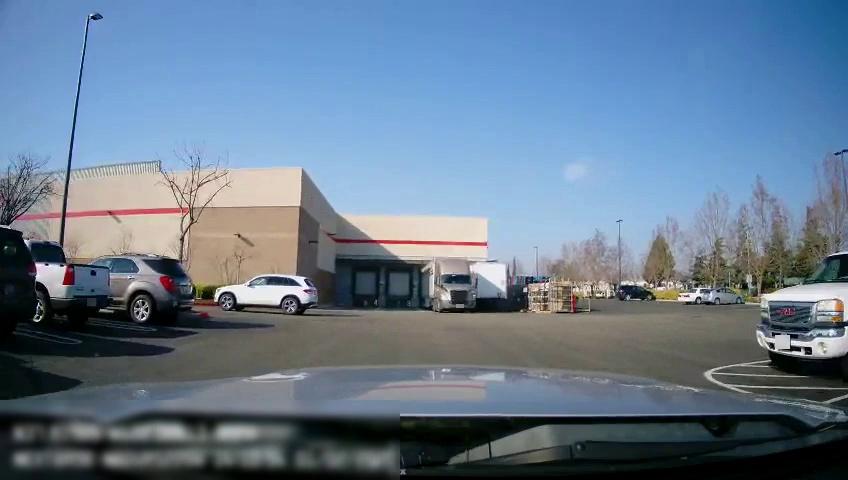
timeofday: Day
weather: Sunny
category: Drivable Space
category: Vehicles | Truck
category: Vehicles | SUV
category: Vehicles | Truck
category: Vehicles | Truck
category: Vehicles | SUV
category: Vehicles | Car
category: Vehicles | Car
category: Vehicles | SUV
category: Vehicles | Truck
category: Vehicles | SUV